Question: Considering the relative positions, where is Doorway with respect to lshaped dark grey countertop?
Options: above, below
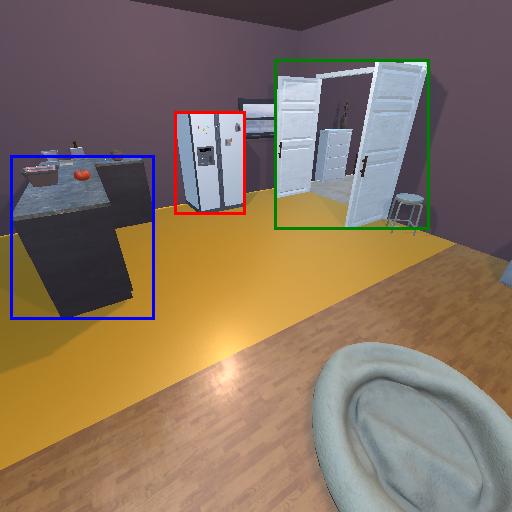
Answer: above